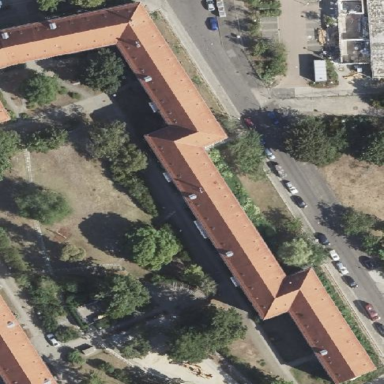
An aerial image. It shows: Hipped roof on apartment building.